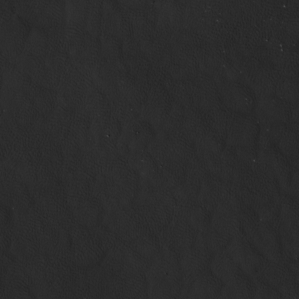
Label: non_frost